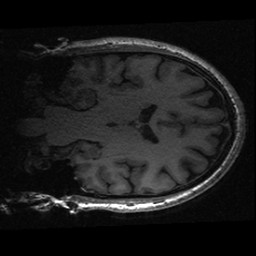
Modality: T1w
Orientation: coronal
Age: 30
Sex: male